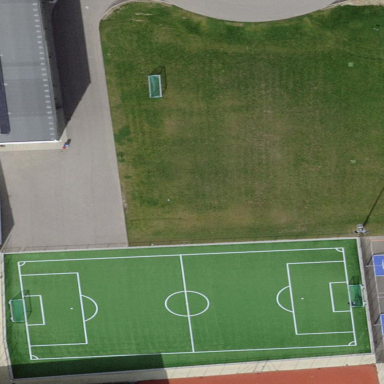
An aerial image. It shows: Soccer pitch for leisureland activities.